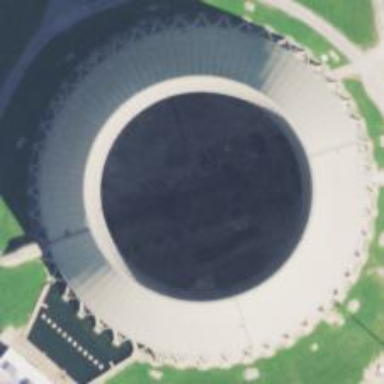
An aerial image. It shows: Cooling tower that is man-made.